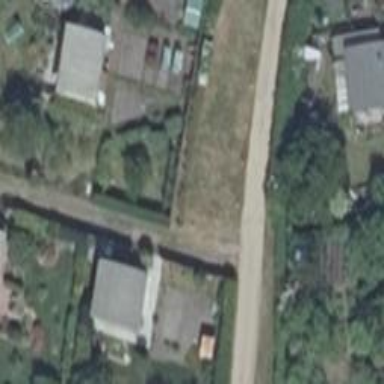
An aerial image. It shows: Grassy track road with grade 4 track type.